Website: walmart
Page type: payment
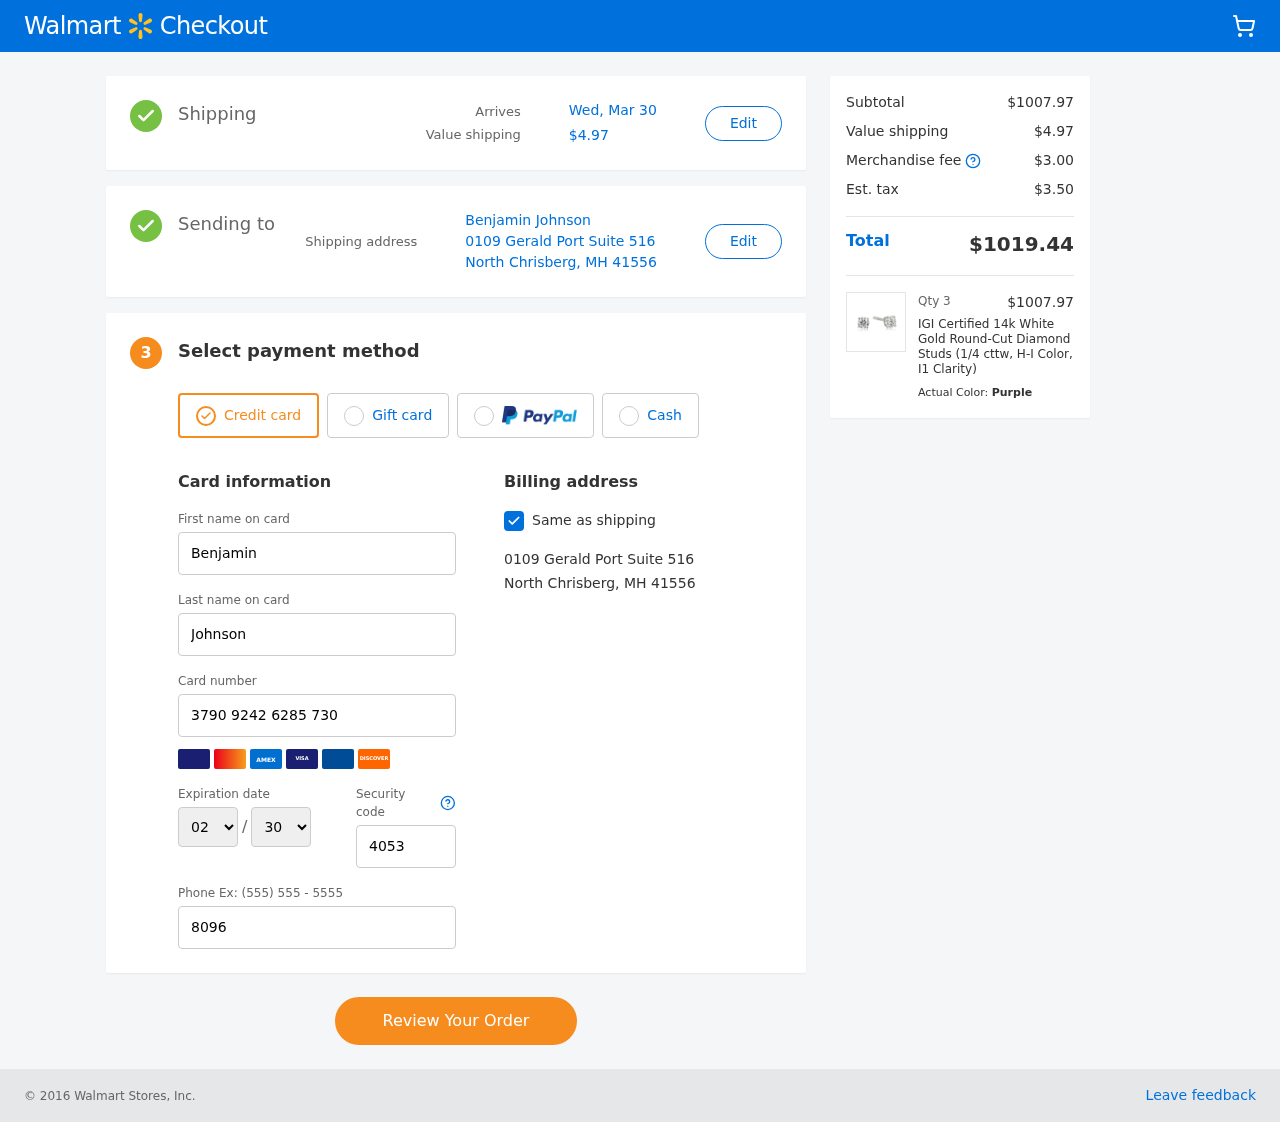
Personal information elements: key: PII_CARD_EXPIRY_MONTH
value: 02
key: PII_CARD_EXPIRY_YEAR
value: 30
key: PII_CITY_STATE_ZIP
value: North Chrisberg, MH 41556
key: PII_FULLNAME
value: Benjamin Johnson
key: PII_STREET
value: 0109 Gerald Port Suite 516
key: PII_FIRSTNAME
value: Benjamin
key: PII_LASTNAME
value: Johnson
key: PII_CARD_NUMBER
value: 3790 9242 6285 730
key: PII_CARD_CVV
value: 4053
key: PII_PHONE
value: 8096214757
Product elements: key: PRODUCT1_NAME
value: IGI Certified 14k White Gold Round-Cut Diamond Studs (1/4 cttw, H-I Color, I1 Clarity)
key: PRODUCT1_PRICE
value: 335.99
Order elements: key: ORDER_DELIVERY_DATE
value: Wed, Mar 30
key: ORDER_SHIPPING_COST
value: $4.97
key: ORDER_SUBTOTAL
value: $1007.97
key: ORDER_MERCHANDISE_FEE
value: $3.00
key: ORDER_TAX
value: $3.50
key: ORDER_TOTAL
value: $1019.44
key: ORDER_NUM_ITEMS
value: Qty 3